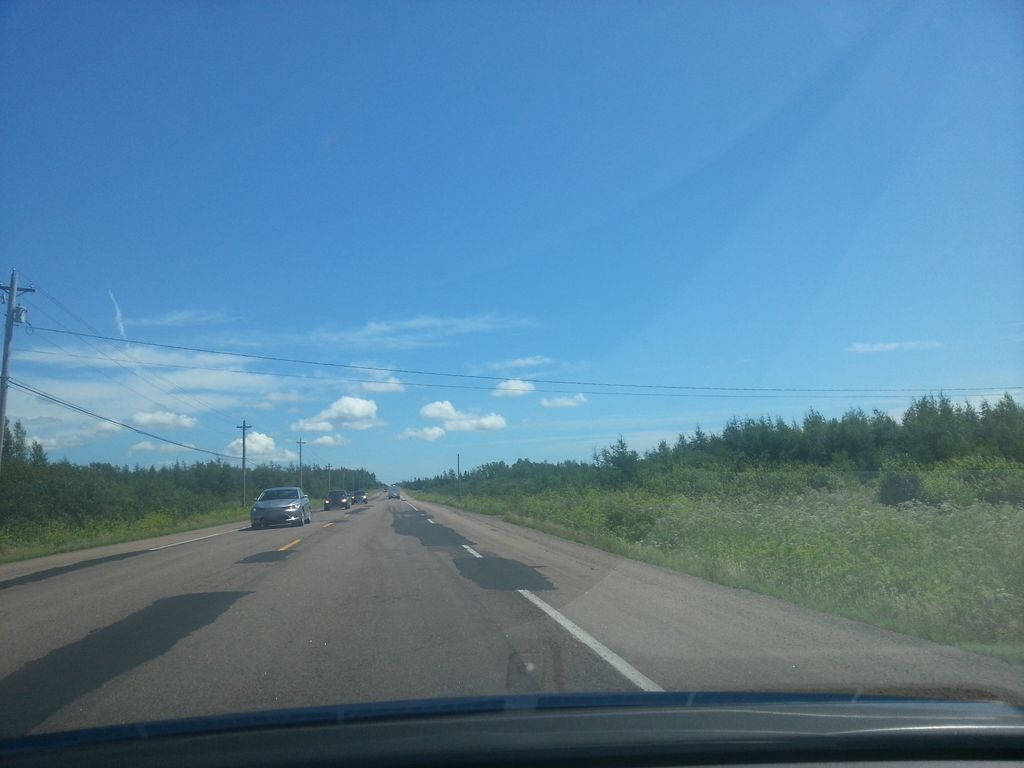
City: charlottetown